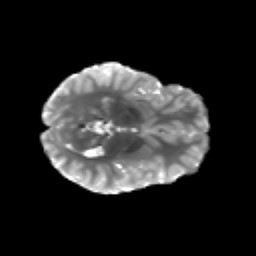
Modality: T2w
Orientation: axial
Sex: female
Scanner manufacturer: siemens
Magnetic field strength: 3 T
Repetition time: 5 s
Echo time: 0.071 s